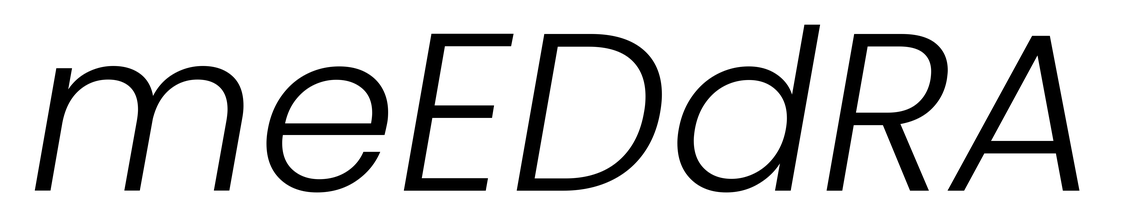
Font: Poppins-LightItalic